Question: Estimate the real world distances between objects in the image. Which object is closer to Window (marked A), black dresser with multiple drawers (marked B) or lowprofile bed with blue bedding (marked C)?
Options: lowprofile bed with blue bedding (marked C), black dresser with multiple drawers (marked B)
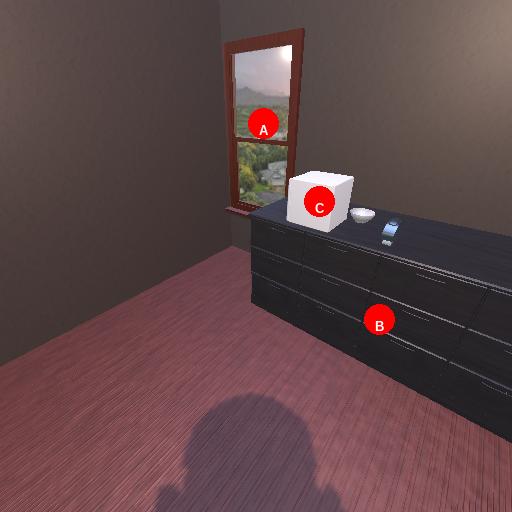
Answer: lowprofile bed with blue bedding (marked C)